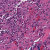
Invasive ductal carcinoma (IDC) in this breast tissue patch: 1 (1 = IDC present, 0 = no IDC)